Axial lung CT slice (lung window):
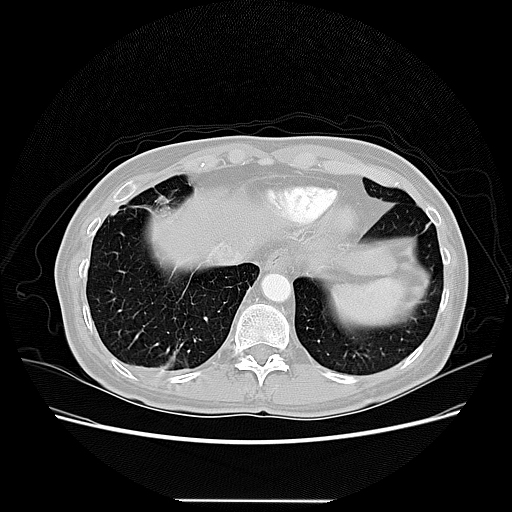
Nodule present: no